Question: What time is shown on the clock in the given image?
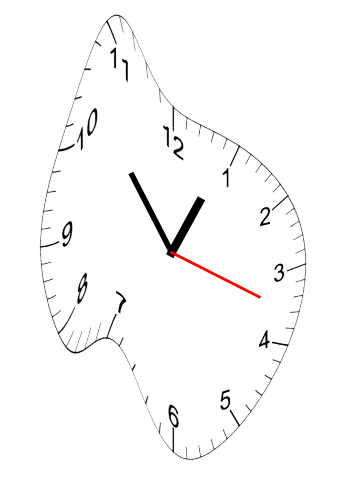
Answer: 12:53:18